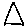
Label: triangle